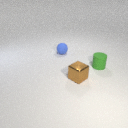
small brown metal cube to the right of small blue rubber sphere